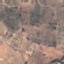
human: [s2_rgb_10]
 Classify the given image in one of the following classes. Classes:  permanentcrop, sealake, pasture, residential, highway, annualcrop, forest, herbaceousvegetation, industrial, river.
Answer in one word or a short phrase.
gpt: PermanentCrop